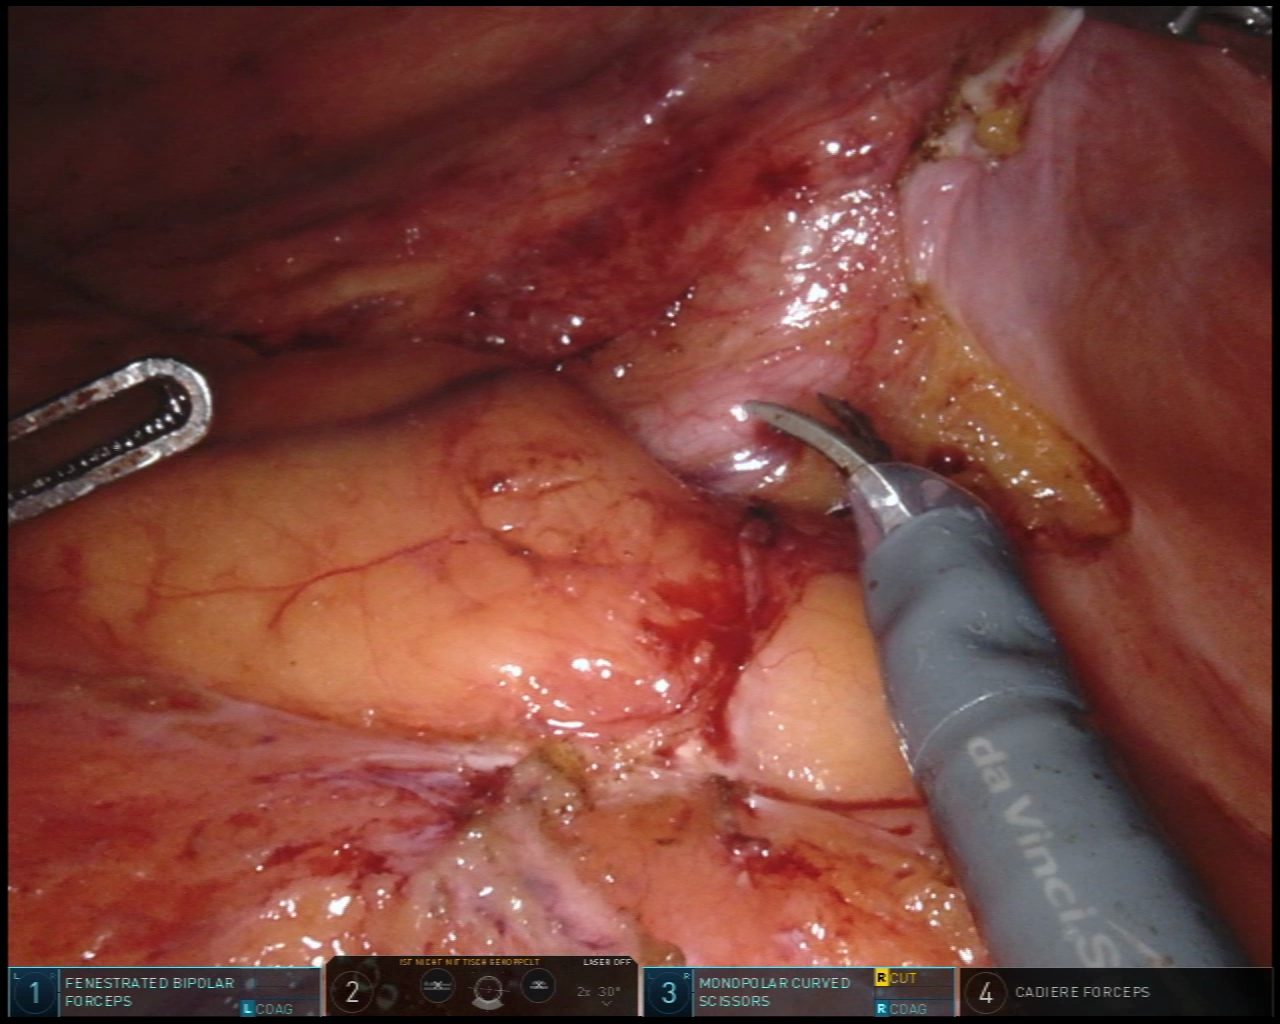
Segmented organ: ureter
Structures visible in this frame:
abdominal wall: yes
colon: no
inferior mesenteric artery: no
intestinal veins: no
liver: no
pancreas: no
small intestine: no
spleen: no
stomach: no
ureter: yes
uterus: no
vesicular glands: no